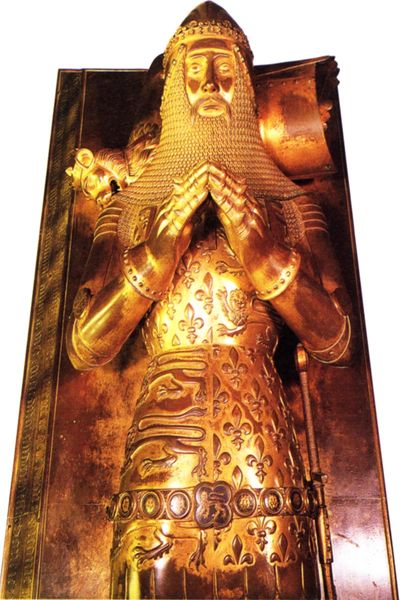
Titel: Gisants des schwarzen Prinzen
Standort: Canterbury, Kathedrale (EU - GB)
Schlagwörter: hand, kopf, mann, frankreich, handschuhe, licht, nase, gürtel, tier, haube, muster, bart, arme, augen, gesicht, hände, figur, gold, skulptur, statue, farbig, wangen, könig, schnäuzer, glanz, bronze, platte, liegend, foto, schwert, soldat, helm, beten, gebet, lilie, ritter, rüstung, wappen, harnisch, sarg, löwen, grab, krieger, fabelwesen, karl, betend, drache, grabmal, sarkophag, grablege, grabplatte, brab, waffenrock, kreuzritter, kettenhemd, karolinger, bourbonenlilie, französische lilie, kettenhaube, kettenschutz